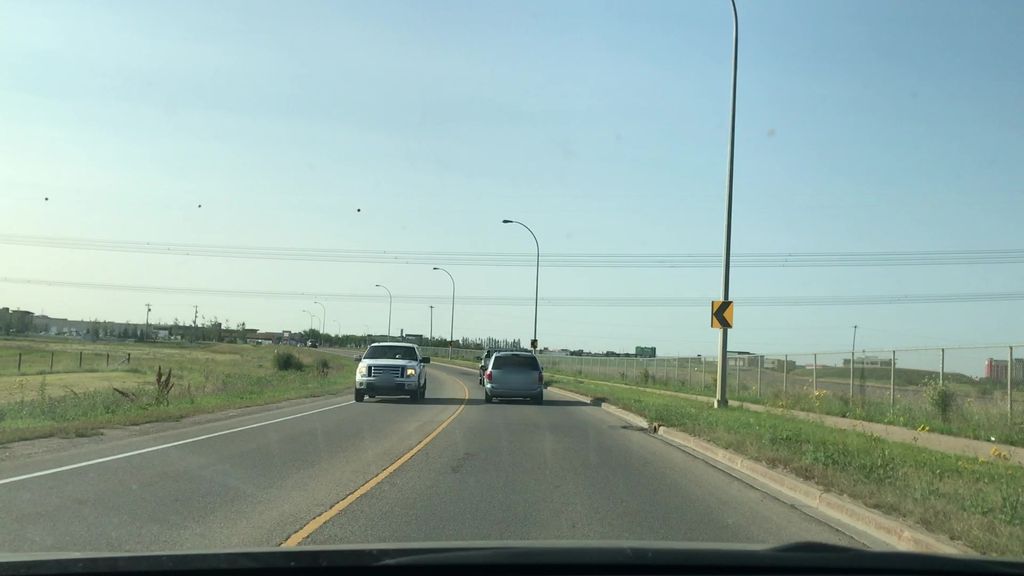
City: edmonton